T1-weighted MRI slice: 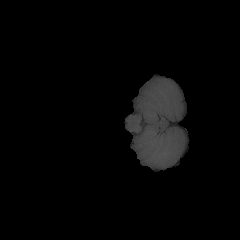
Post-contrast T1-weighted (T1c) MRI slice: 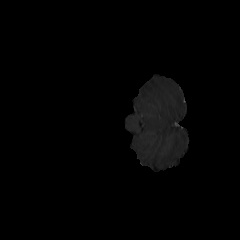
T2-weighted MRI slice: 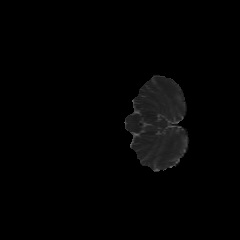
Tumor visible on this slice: no